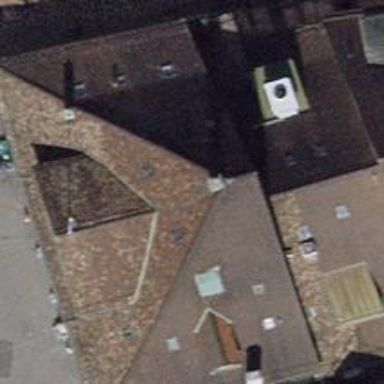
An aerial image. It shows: Part of building with brown side-hipped roof made of roof tiles.